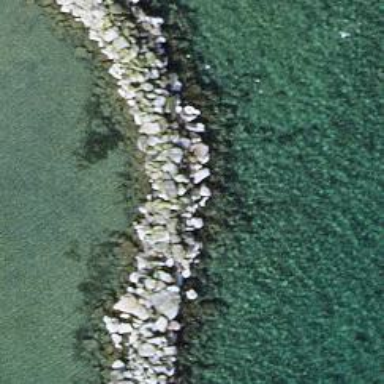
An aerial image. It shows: Breakwater structure.